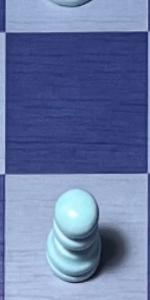
Label: Pawn_White